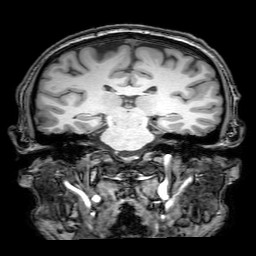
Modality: T1w
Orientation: sagittal
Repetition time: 0.00828 s
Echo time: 0.00388 s